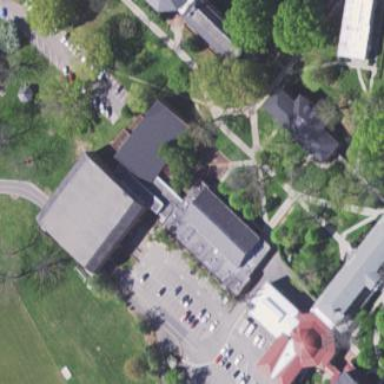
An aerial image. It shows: College building.